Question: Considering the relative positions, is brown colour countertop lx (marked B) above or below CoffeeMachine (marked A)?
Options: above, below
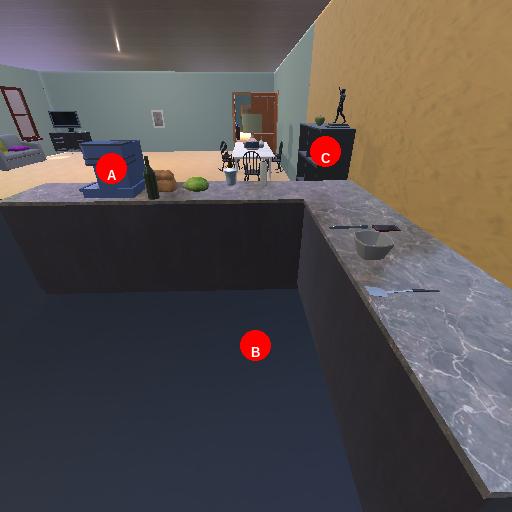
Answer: above